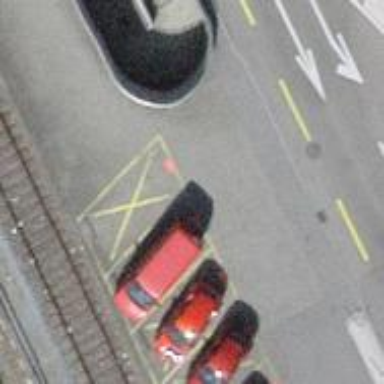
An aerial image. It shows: Car-sharing service available at this location.